Field crop: maize
Growth stage: 2
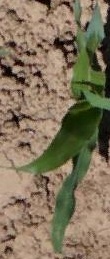
Species: maize